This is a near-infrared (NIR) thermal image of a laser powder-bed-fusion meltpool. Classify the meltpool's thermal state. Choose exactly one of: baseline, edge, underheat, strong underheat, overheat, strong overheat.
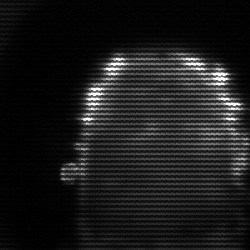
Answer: baseline